I will show an image sequence of human cooking. I have annotated the images with numbered circles. Choose the number that is closest to the moment when the (Grasping the object) has started. You are a five-time world champion in this game. Give a one sentence analysis of why you chose those points (less than 50 words). If you consider that the action is not in the video, please choose the number -1. Provide your answer at the end in a json file of this format: {"points": []}
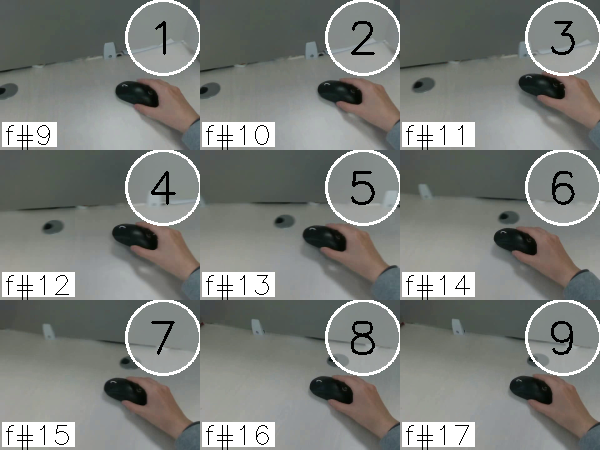
Frame 1 shows the clearest moment of hand-object contact.
{"points": [1]}